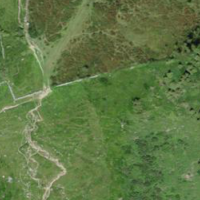
EUNIS habitat code: 23
Species observed at this site:
Rhododendron ferrugineum
Campanula barbata